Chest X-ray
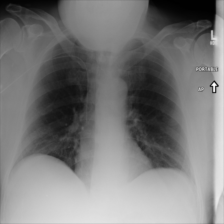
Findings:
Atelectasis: negative
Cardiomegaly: negative
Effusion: negative
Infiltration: negative
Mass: negative
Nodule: negative
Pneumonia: negative
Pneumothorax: negative
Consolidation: negative
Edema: negative
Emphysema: negative
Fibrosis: negative
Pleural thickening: negative
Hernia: negative